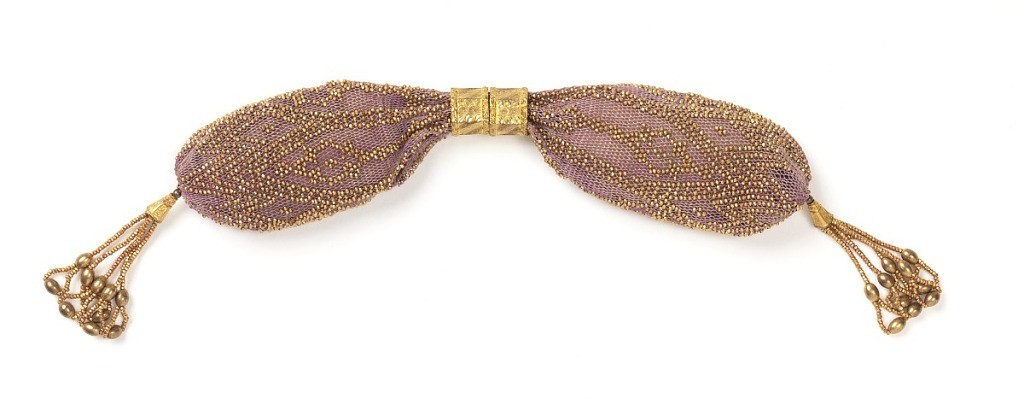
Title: Miser's purse
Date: early 19th century
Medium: silk, metal Technique: knotted netting
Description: Pale violet silk purse ornamented with gold beads in zigzag and diamond pattern. Two engraved hexagonal rings control side opening; tassels at either end are of small gold beads ending in loops formed by larger gold beads.